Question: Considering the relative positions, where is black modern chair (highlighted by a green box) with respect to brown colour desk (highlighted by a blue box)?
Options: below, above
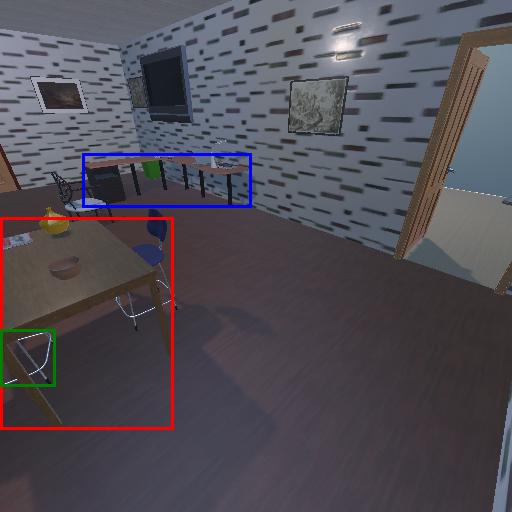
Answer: below